Question: As shown in below screenshot, can be noticed <URL> on by lowering the browser height. As sidebar is fixed there for when height of sidebar increases specially in case of multiple hierarchies it starts hiding items underneath it. And page scroll do nothing to show the hidden items.
How can I overcome this issue?

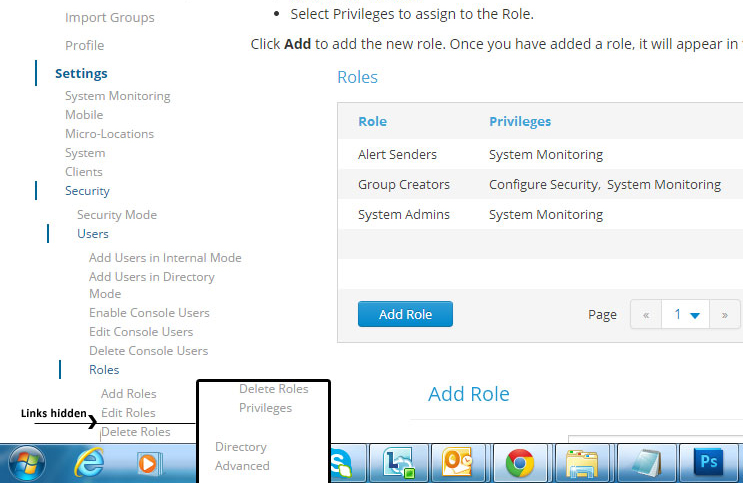
Answer: You need to enable scrollbar to side panel so user can scroll for hidden menus.
you need to fix visible height of window to sidebar container.